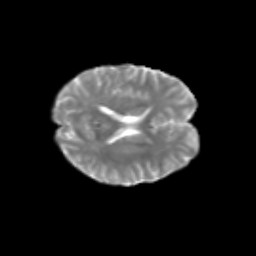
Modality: T2w
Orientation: axial
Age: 24
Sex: female
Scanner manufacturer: siemens
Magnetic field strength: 3 T
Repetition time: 1.8 s
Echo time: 0.07 s